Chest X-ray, PA view. Patient: 70 years old, sex M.
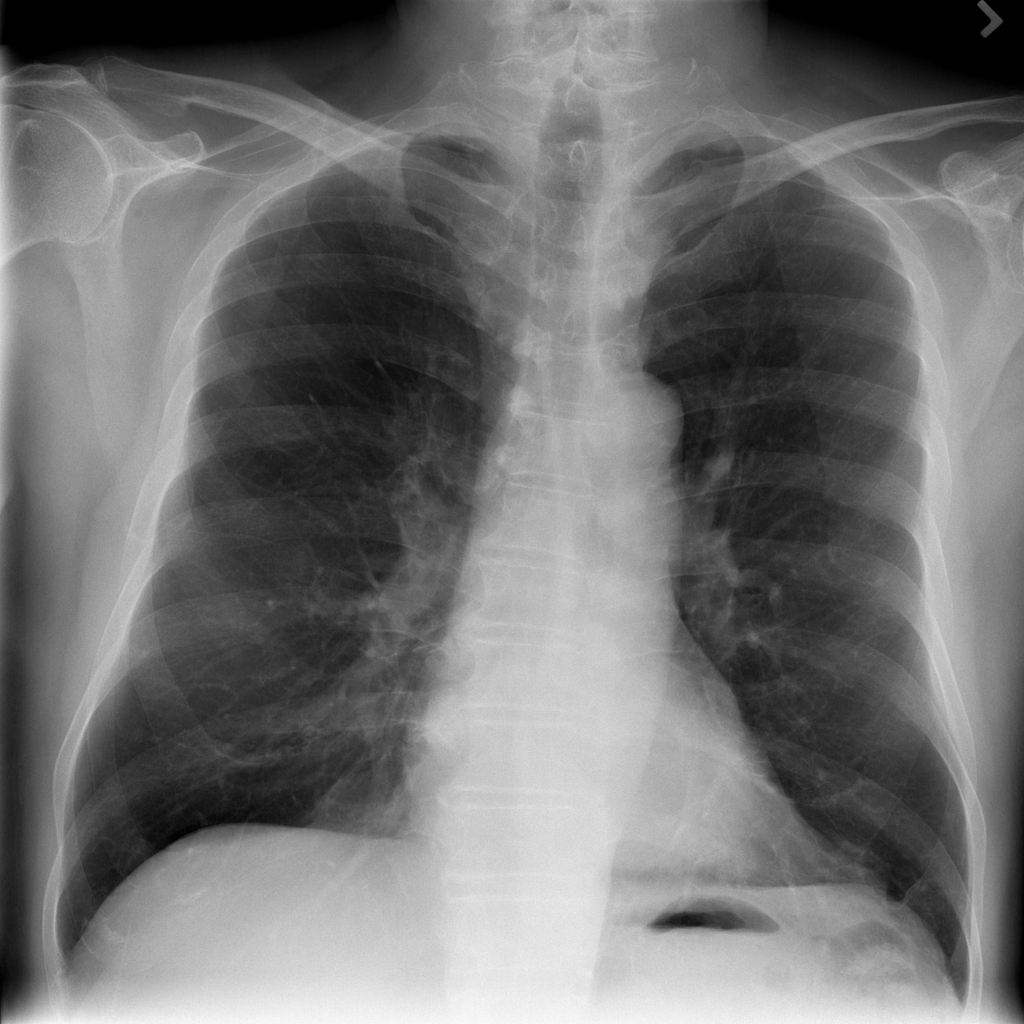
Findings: No Finding